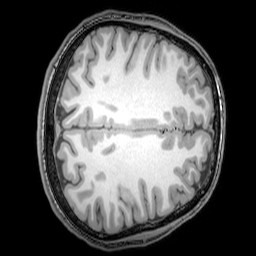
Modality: T1w
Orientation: axial
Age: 22
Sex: male
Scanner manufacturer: philips
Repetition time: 0.008236 s
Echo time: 0.00383 s